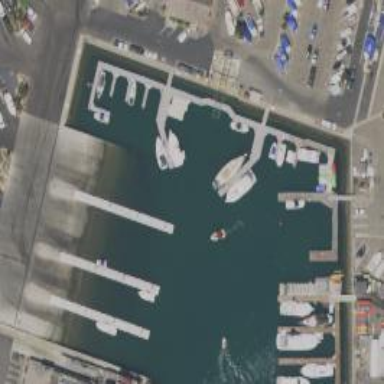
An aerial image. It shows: Pier with mooring facilities.